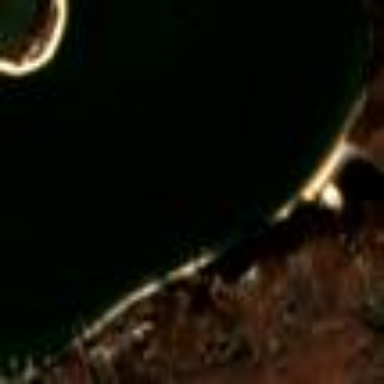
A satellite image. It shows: Sandy beach with natural surroundings.